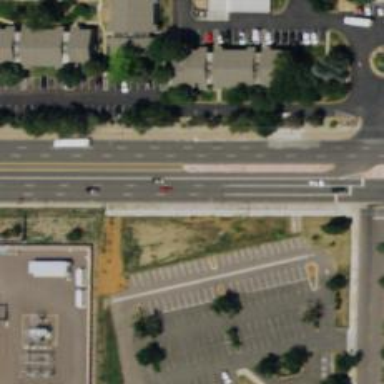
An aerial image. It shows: Primary highway with asphalt surface. There is separate sidewalk and cycle track.